Question: I have purchased a domain from Godaddy let's say myCustomDomainName.com
I have created a project and deployed a web page in FireBase - <URL>
I have linked a custom domain in the project console
<URL>
In GoDaddy the A records and TXT Records are also updated.
<URL>
The site was up for a while. I could access my website using <URL>
But now I keep getting Site can't be reached error. <URL>
[
Even ping requests fail.
<URL>
Please advice on what could be wrong and how to avoid this error.
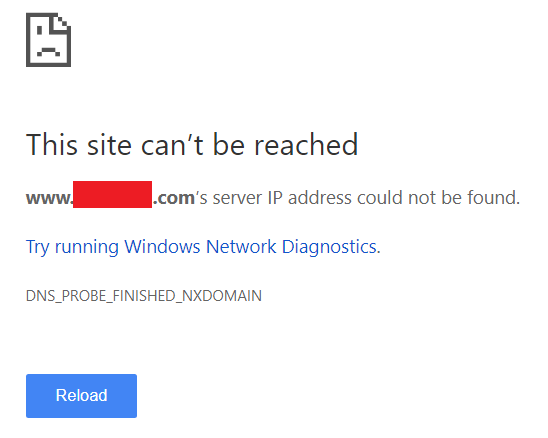
Answer: Take out the www and the .com and use @ or your sub host
e.g.
example.com:
Type: A, Value:@, IP: x.y.z.a
subdomain.example.com
Type: A, Name:subdomain, IP: x.y.z.a